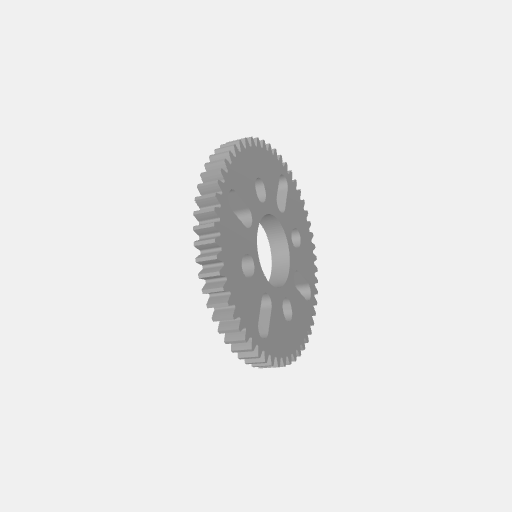
Part: HubMountAcetalGear52T